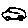
Label: car